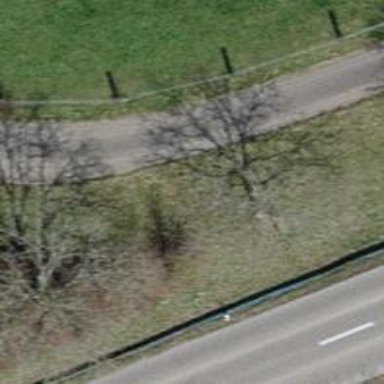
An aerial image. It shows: Asphalt track with grade1 tracktype.